Question: I am getting 404 while am trying to access my api url here is my route :
MY Api route list:
'''
<?php
use Illuminate\Http\Request;
Route::middleware('auth:api')->get('/', function (Request $request) {
return $request->user();
});
Route::get('testapi','ApiDoctorController@testapi');
'''
and the controller function that is provide data response is :
'''
<?php
namespace App\Http\Controllers;
use Illuminate\Http\Request;
class ApiDoctorController extends Controller
{
public function testapi(){
$data = [
'name' => 'HEllo',
'age' => '24',
'height' => '5.4'
]
return response()->json($data);
}
}
'''
When i try to access it in post-man at <URL>
its showing 404 error i am new to laravel help me out please
[
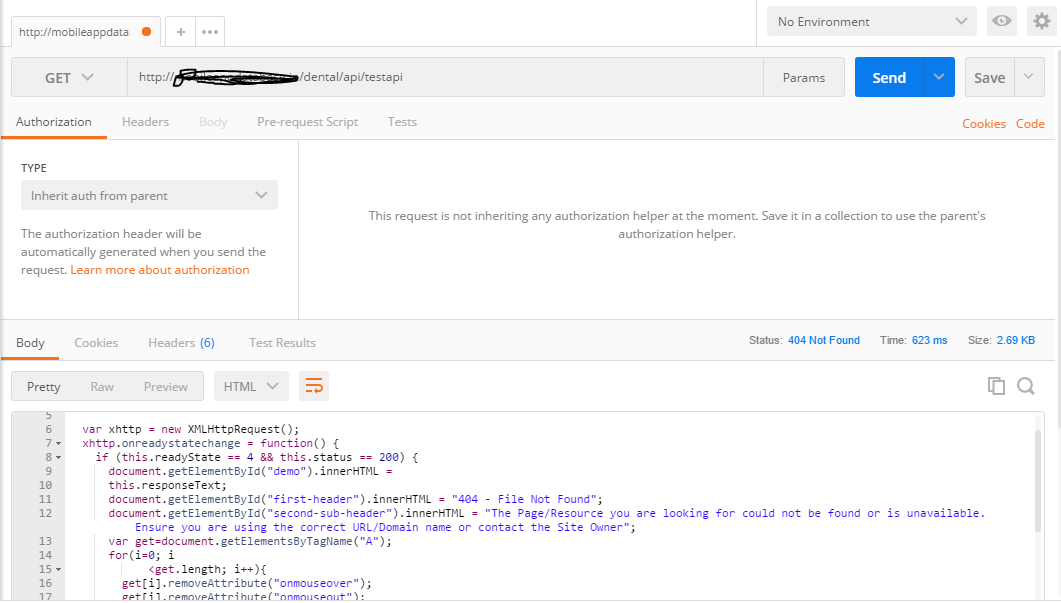
Answer: First of all your missing the semicolon on the end of your data array.
Is 'Route::get('testapi','ApiDoctorController@testapi');' in your routes/api.php?
If not you'll need to define it so.
In postman you're doing 'domain/project/api/testapi' when it should be 'domain/api/testapi' as that is what you have specified in your routes file unless your entire laravel install is in 'domain/project'.
I have added the semi-colon for you and formatted the code. If you're testing via postman please ensure that CSRF is disabled in your App/Http/Kernel.php (Just comment it out for your testing) then place it back in when you've setup authentication.
Let me know if this helps!
'''
<?php
namespace App\Http\Controllers;
use Illuminate\Http\Request;
class ApiDoctorController extends Controller
{
public function testapi()
{
$data = [
'name' => 'Hello',
'age' => '24',
'height' => '5.4'
];
return response()->json($data);
}
}
'''